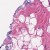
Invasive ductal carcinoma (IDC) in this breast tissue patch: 0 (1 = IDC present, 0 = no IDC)